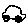
Label: car